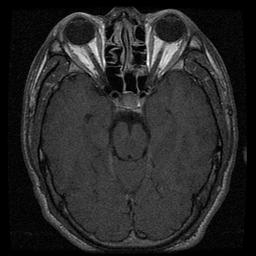
Label: pituitary